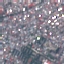
Label: Residential